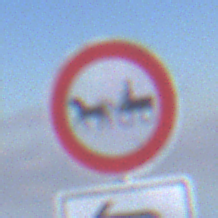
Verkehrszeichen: VerbotGespannfuhrwerke
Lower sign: RichtungsangabeDurchPfeile2
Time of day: MorningAfternoon
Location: Outdoor (Nature)
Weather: PartlyCloudy
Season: NotSpecified
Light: Natural